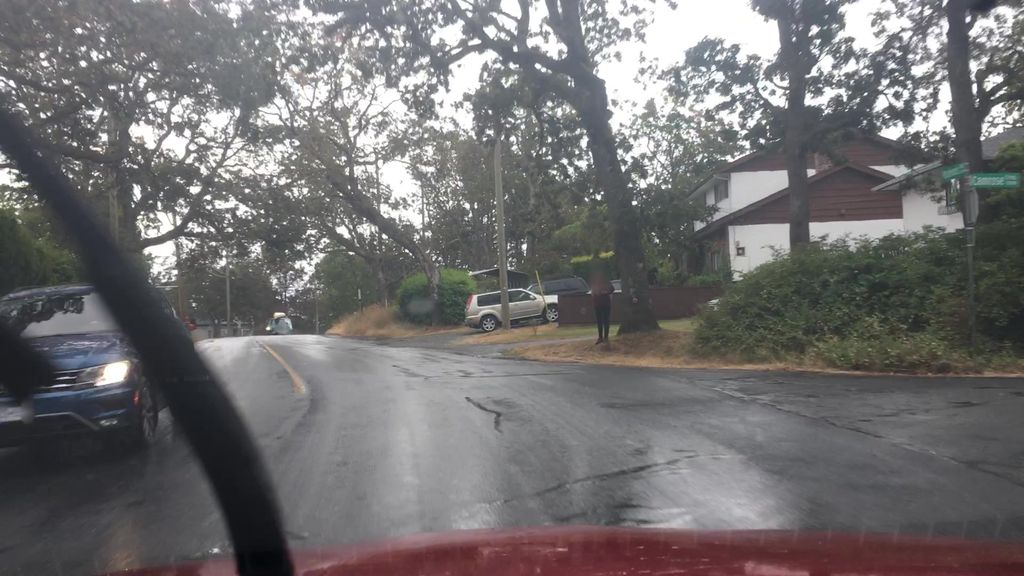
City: victoria